Question: When I navigate through tab key in my web page submit button and some other components are not getting highlighted while some are getting highlighted like this JPG.

In myJsp if cursor is in any text field when I press key it should submit but it is not getting submitted. I go to the submit button through key.
What could be the reason? Any pointer to tutorial for these kind of issue?
## myJsp.jsp
'''
<div>
<input type="hidden" name="_flowExecutionKey" value="${flowExecutionKey}"/>
<input type="submit" class="button" name="_eventId_search" value="Search"/>
<button class="save_button_common" onClick="submitForm('save')">Save</button>
<button class="reset_button_common" onClick="submitForm('reset')">Reset> </button>
</div>
'''
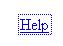
Answer: '''
<button class="save_button_common" onClick="submitForm('save')">Save</button>
<button class="reset_button_common" onClick="submitForm('reset')">Reset> </button>
'''
No!
- 'button''input''type''button'- 'Reset>''Reset'-
Try..
'''
<input type='button' class="save_button_common" onClick="submitForm('save')" value="Save">
<input type='button' class="reset_button_common" onClick="submitForm('reset')" value="Reset">
'''
But don't take my word for it, ask the experts. Always validate the output using the <URL>.
---
Note that the above HTML will produce a button that looks something like..
..rather than..

..which looks more like a link. Those inputs above might be converted to something that looks like (or rather is) a link. But that would not be the 'path of least surprise' for the end user. They expect a form submit/reset button to look like a ..button (funny that).